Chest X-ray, PA view. Patient: 19 years old, sex F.
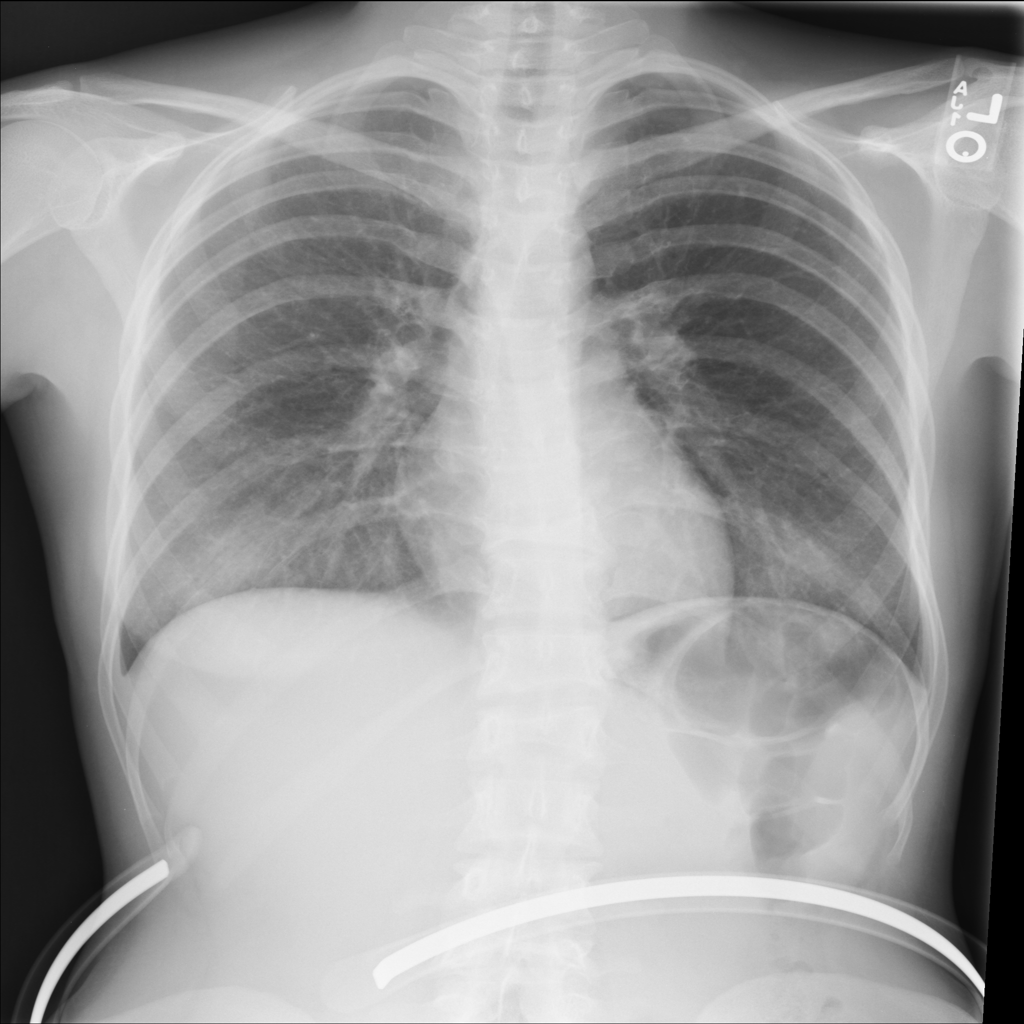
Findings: No Finding